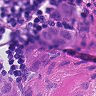
Metastatic tissue present: yes